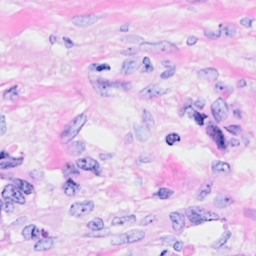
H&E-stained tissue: Breast